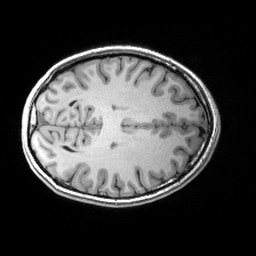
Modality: T1w
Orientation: axial
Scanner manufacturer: siemens
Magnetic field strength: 3 T
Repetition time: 2.53 s
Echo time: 0.00299 s